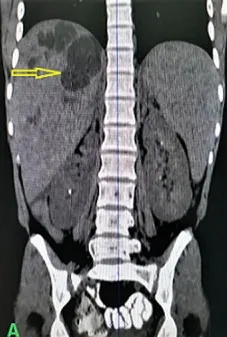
Abdominal CT scan showing intrahepatic cystic dilatation.
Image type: radiology (ct)